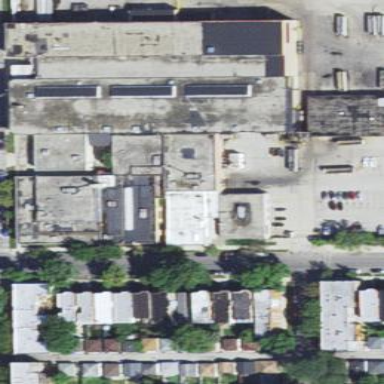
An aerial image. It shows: Warehouse building.